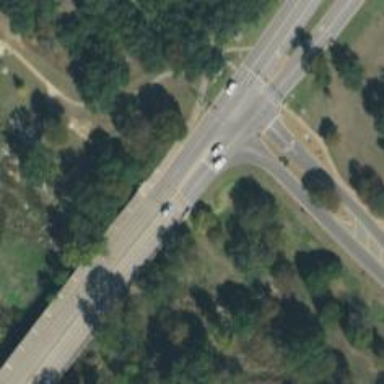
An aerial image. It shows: Footway bridge designed for golf carts.